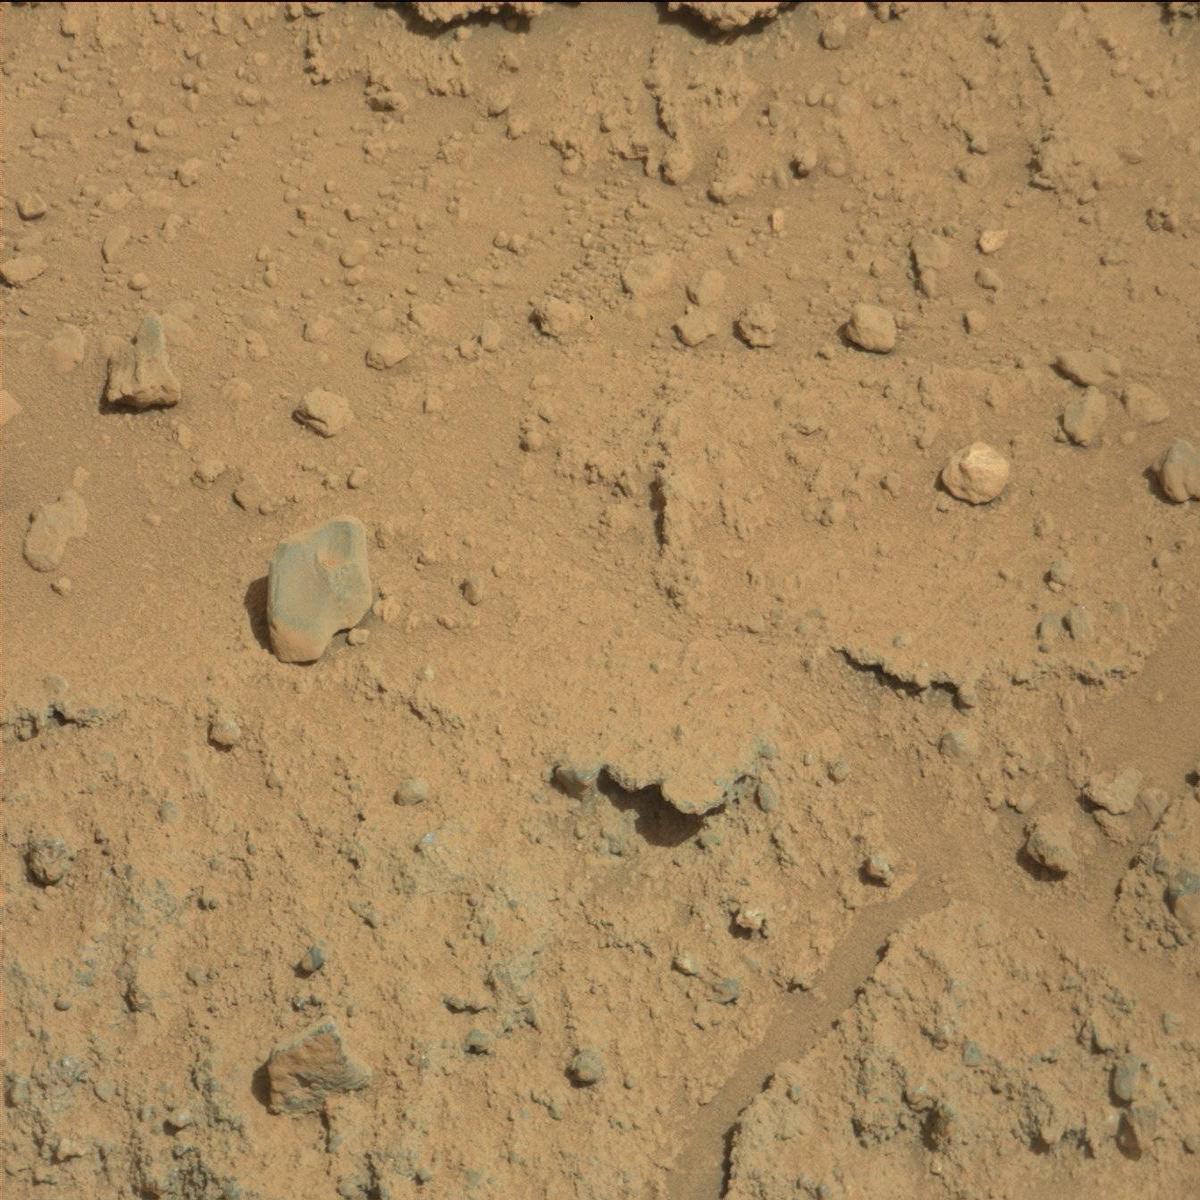
Terrain classes present: Bedrock, Rock, Sand / Soil